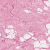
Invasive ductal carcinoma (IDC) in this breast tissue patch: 0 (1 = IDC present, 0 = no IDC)